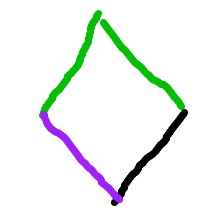
Shape: rhombus